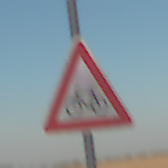
Verkehrszeichen: RadverkehrRechts
Umgebung: Outdoor, Nature
Tageszeit: SunriseSunset
Wetter: Clear
Licht: Natural
Jahreszeit: NotSpecified
Kontrast: HighContrast